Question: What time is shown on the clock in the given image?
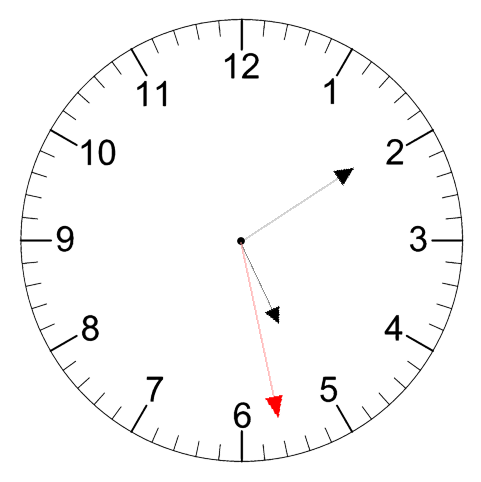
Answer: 05:09:28